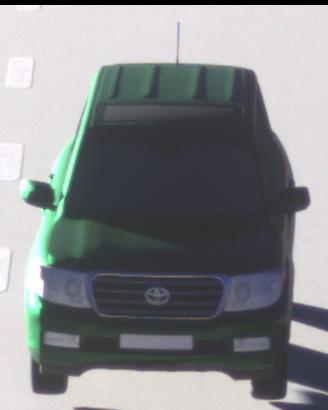
Make: Toyota
Model: Land Cruiser V8 4.7
Detailed model: Land Cruiser V8 (J20)
Model produced from: 2008/03
Model produced until: 2009/11
Doors: 5
Color: green
Road condition: dry road
Daytime: sunrise or sunset
Contrast: low contrast